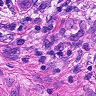
Metastatic tissue present: yes